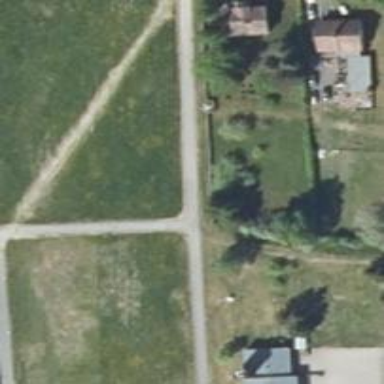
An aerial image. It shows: Asphalt cycleway.